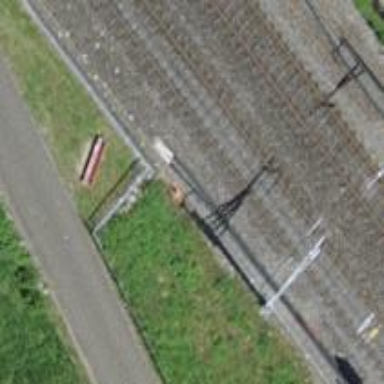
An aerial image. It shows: Single railway track with electrification through contact line.